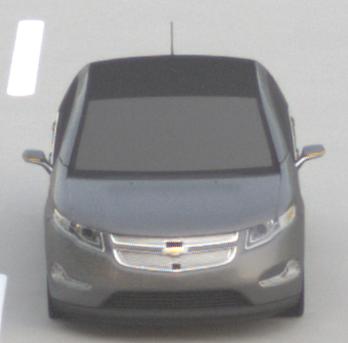
Make: Chevrolet
Model: Volt
Detailed model: Volt
Model produced from: 2011/11
Model produced until: 2014/08
Doors: 5
Color: gray
Road condition: dry road
Daytime: sunrise or sunset
Contrast: low contrast